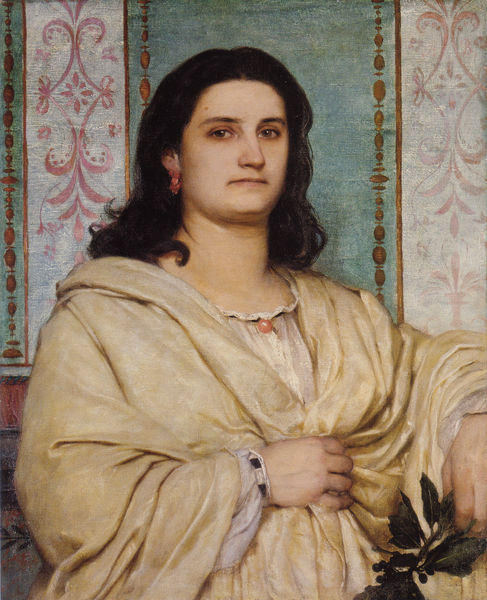
Titel: Bildnis Angela Böcklin als Muse
Künstler: Arnold Böcklin
Standort: Basel
Institution: Kunstmuseum
Schlagwörter: blätter, gemälde, hand, haut, kopf, umhang, weiß, gelb, grün, blume, braun, finger, frau, frisur, haar, hell, kleid, mund, nase, ohr, ohrring, orange, schmuck, schwarz, türkis, blick, haus, rot, tuch, beige, muster, ornament, hemd, jung, wand, arm, arme, augen, bluse, falten, gesicht, halten, stein, trauer, ärmel, bildnis, hals, hände, portrait, porträt, öl, morgen, gewand, haare, halbfigur, mantel, realismus, klassizismus, nachthemd, ohrringe, pflanze, kinn, knopf, locke, locken, perle, rosa, traurig, italien, kette, tapete, weib, ernst, dekor, wandmalerei, festhalten, mimik, streifen, morgenmantel, dreiviertelprofil, raffung, schwarze haare, stolz, antike, medaillon, geld, zweig, lorbeer, lorbeeren, senkrecht, fries, armband, armreif, tapetenmuster, männlich, stark, feuerbach, miene, frauenporträt, ornamentik, klassik, kräftig, wandbehang, pflanzenornamentik, gewellt, mistel, perlstab, oliven, pfalnze, pompeii, tapette, ölzweig, olivenzweig, langes haar, anselm feuerbach, lorbeerzweig, neoraffaeismus, neoraffaelismus, w2and